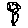
Label: flower